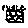
Label: zigzag